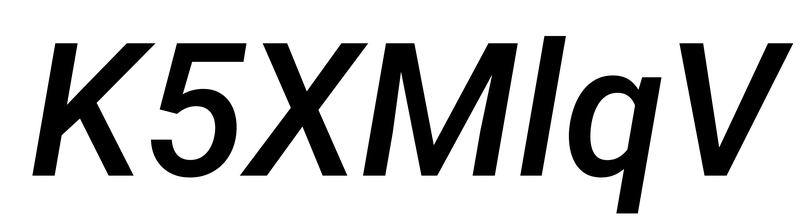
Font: Roboto-Italic_Medium_Italic